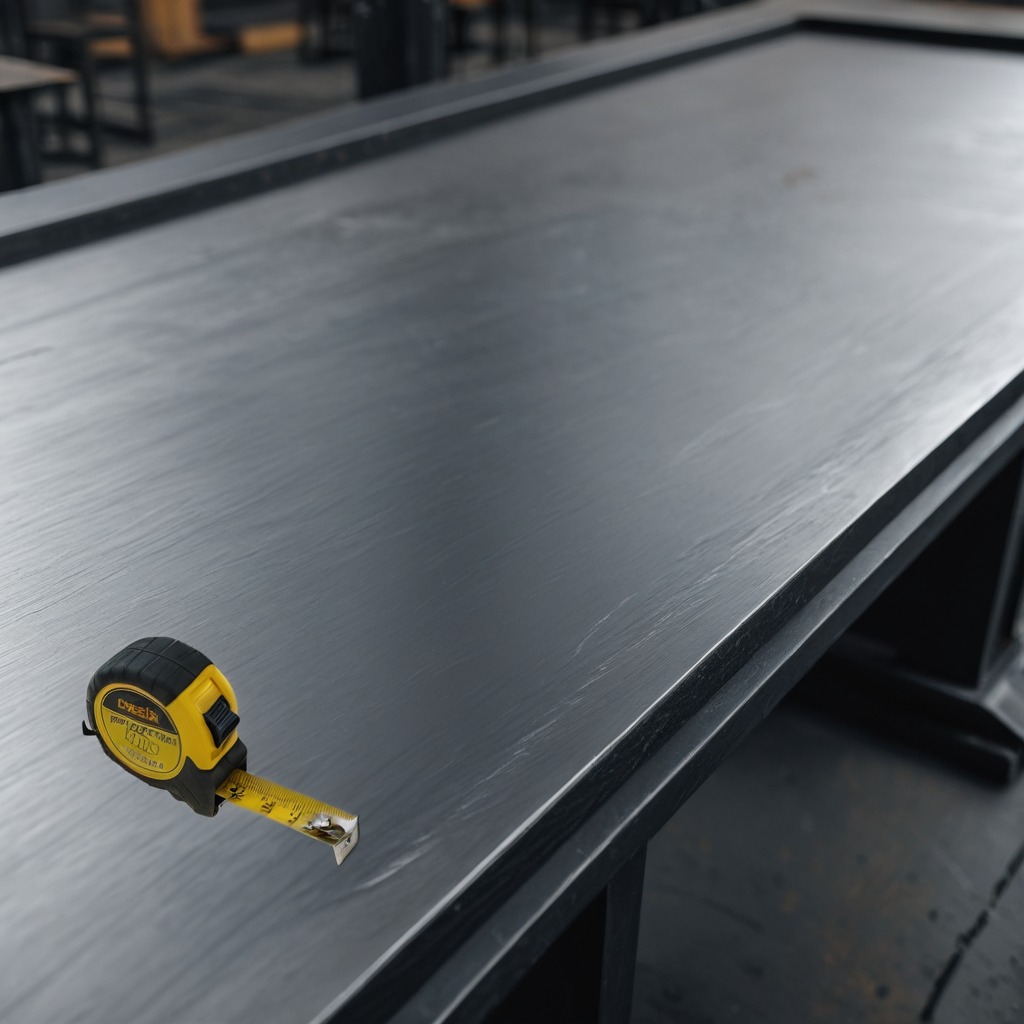
A measuring tape is lying on a cold steel table in a mining workshop.